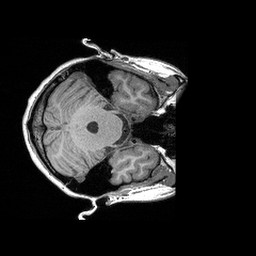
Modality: T1w
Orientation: axial
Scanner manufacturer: siemens
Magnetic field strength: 3 T
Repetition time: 2.3 s
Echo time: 0.00298 s